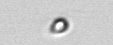
Label: nanoplankton_mix